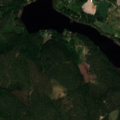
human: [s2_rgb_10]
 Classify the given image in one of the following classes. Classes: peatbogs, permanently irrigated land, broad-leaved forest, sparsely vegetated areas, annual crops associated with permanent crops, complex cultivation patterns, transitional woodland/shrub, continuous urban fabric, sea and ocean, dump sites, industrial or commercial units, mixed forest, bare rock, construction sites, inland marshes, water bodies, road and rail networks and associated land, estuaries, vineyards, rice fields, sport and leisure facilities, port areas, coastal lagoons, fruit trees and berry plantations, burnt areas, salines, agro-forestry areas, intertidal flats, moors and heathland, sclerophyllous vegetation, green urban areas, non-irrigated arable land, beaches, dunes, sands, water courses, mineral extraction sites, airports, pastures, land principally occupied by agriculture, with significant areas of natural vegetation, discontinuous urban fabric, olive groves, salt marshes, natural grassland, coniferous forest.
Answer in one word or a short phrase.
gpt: land principally occupied by agriculture, with significant areas of natural vegetation, coniferous forest, mixed forest, water bodies